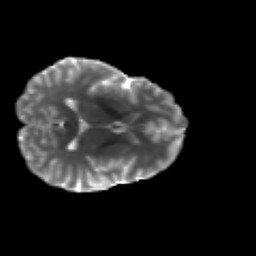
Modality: T2w
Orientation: axial
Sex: female
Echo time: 0.114 s